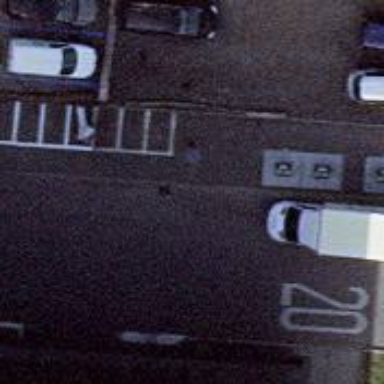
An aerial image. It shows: Motorcycle parking facility.